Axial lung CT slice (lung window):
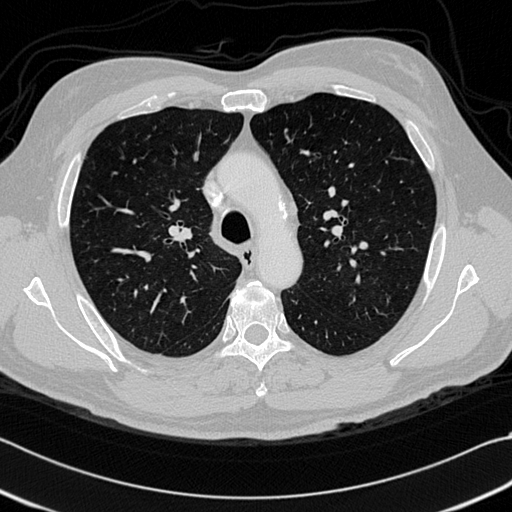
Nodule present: no